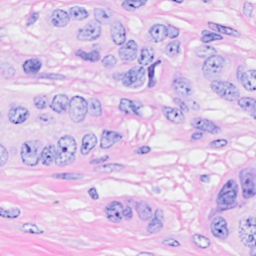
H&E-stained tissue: Breast